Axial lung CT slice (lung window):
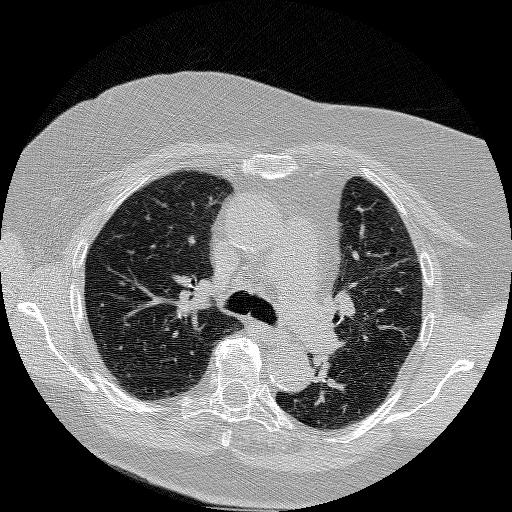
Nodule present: no